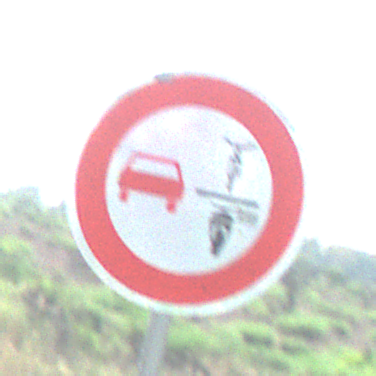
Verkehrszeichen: VerbotUeberholenEinspurigeFahrzeuge
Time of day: MorningAfternoon
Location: Outdoor (Special)
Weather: Clear
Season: NotSpecified
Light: Natural